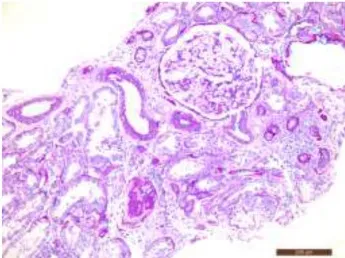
Hypertrophy of glomeruli, mild proliferation of mesangial cells, ischemic sclerotic glomeruli, focal atrophy of renal tubules, focal lymphocyte and monocyte infiltration with fibrosis in renal interstitium, and thickening of arteriolar wall (A). Glomerular segmental sclerosis with podocyte hypertrophy, protein casts in renal tubule lumen.
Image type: pathology (masson_trichrome)